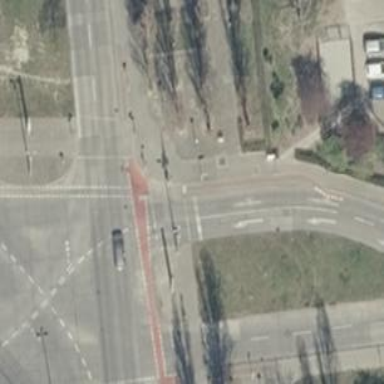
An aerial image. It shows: Sidewalk along the footway.